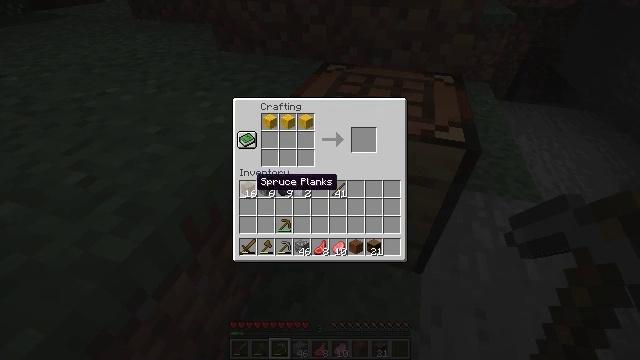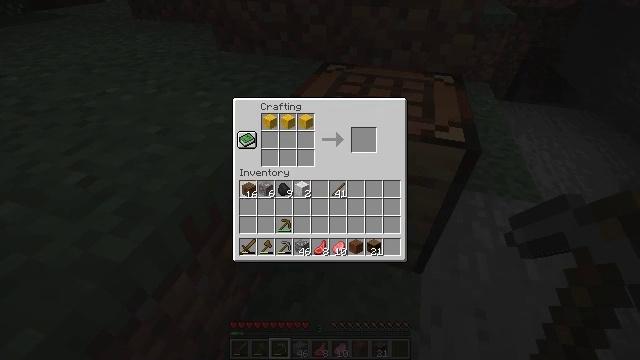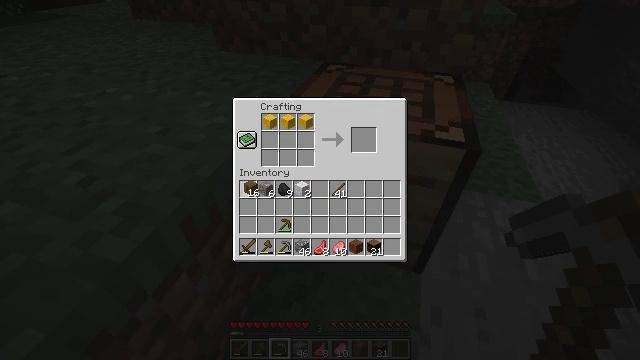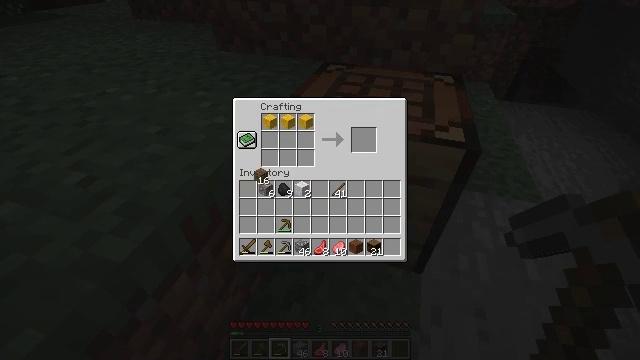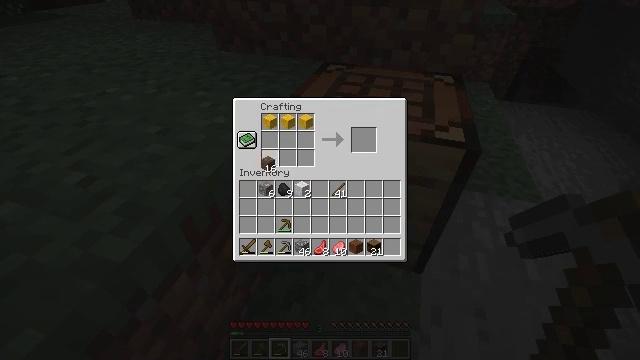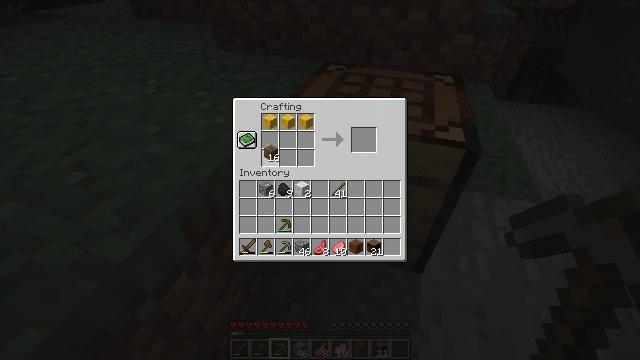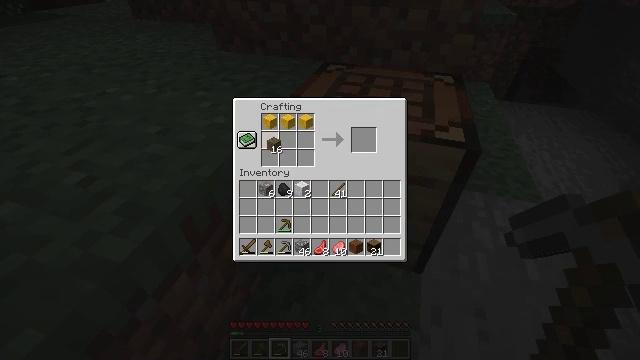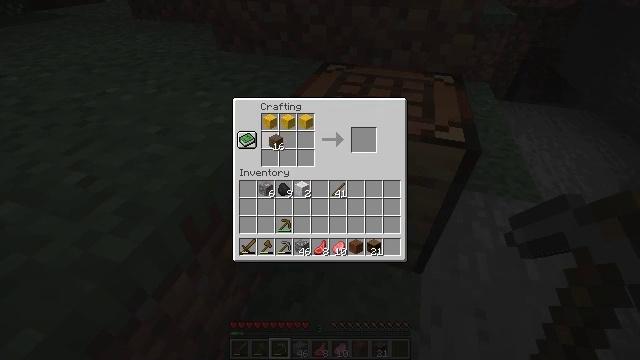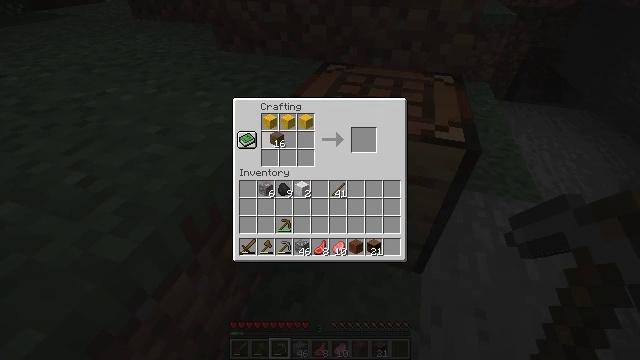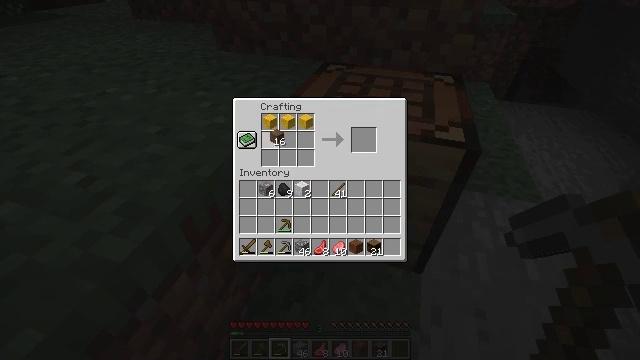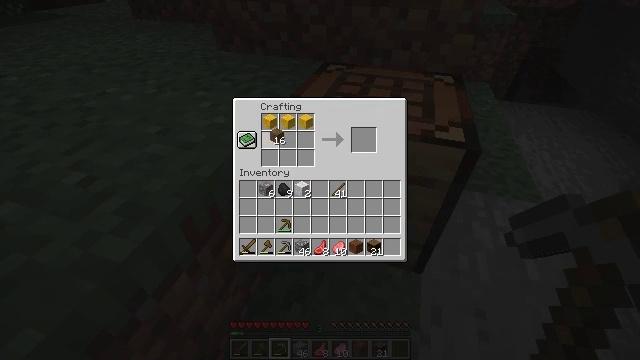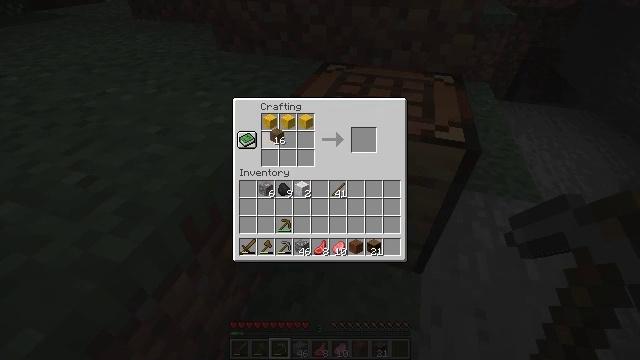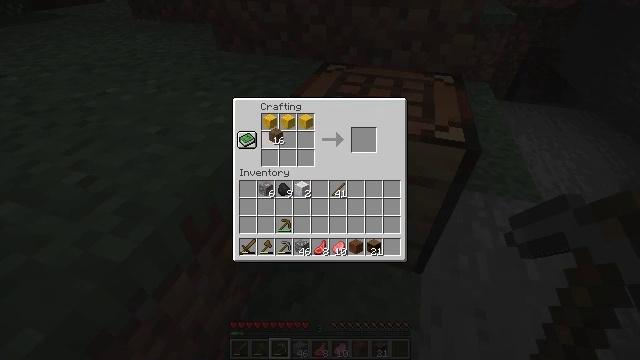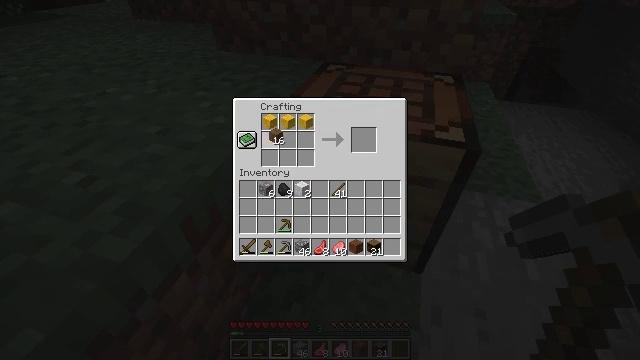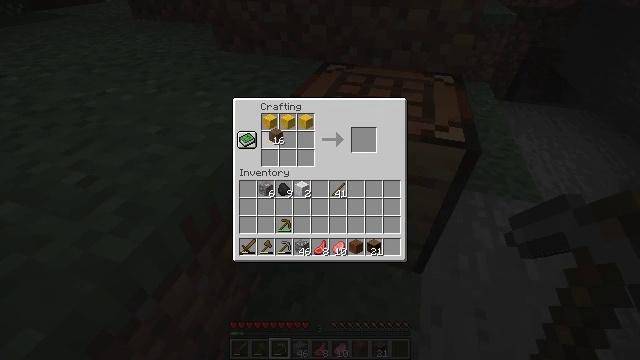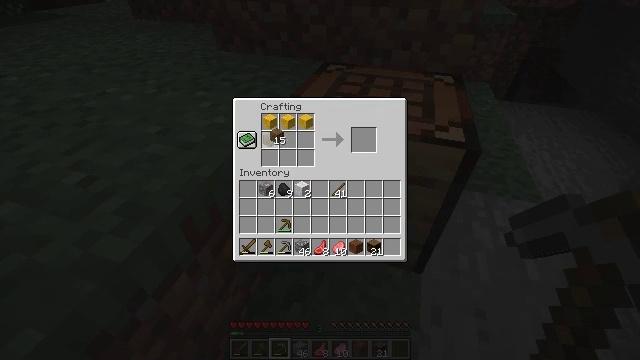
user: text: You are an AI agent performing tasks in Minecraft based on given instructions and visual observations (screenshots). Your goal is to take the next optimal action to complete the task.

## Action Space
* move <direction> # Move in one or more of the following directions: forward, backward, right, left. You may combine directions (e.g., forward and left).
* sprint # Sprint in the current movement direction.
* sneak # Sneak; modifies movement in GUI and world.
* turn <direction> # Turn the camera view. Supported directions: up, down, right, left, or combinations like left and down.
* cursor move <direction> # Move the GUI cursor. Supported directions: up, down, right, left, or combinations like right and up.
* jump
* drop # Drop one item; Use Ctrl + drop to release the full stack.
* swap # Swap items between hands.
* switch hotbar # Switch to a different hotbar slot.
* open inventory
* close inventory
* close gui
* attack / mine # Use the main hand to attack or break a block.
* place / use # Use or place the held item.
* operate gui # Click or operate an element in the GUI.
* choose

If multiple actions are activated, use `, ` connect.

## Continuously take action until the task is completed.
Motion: motion action
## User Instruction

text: Create a yellow bed with the right materials.
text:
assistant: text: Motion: operate gui
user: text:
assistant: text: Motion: operate gui
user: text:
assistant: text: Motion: cursor move right and up
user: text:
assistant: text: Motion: cursor move right and up
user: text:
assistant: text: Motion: cursor move up
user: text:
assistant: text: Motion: cursor move up
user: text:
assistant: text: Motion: no_op
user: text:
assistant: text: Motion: no_op
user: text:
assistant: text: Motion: no_op
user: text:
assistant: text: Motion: no_op
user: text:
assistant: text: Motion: no_op
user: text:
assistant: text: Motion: choose
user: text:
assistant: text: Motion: choose
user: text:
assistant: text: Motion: choose
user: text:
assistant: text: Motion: no_op
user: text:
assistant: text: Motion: cursor move right
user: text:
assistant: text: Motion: no_op
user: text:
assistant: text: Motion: no_op
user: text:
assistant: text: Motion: no_op
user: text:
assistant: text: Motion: choose
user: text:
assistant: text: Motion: choose
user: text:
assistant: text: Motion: choose
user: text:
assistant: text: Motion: no_op
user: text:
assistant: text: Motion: cursor move right
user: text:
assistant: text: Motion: no_op
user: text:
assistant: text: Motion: no_op
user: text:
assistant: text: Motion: choose
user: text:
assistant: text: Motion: choose
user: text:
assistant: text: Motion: choose
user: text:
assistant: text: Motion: no_op